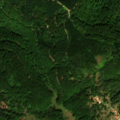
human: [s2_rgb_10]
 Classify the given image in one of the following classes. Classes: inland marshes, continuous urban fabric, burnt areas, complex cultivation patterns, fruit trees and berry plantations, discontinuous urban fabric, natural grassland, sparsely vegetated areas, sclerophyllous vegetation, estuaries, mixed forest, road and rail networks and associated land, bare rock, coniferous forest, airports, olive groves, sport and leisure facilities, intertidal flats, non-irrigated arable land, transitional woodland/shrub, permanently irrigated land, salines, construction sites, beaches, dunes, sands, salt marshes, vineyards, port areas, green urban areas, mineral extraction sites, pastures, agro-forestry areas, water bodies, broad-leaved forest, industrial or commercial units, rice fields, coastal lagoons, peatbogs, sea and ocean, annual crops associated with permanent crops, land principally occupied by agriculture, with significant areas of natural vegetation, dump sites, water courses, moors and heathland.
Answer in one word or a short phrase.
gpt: broad-leaved forest, mixed forest, transitional woodland/shrub